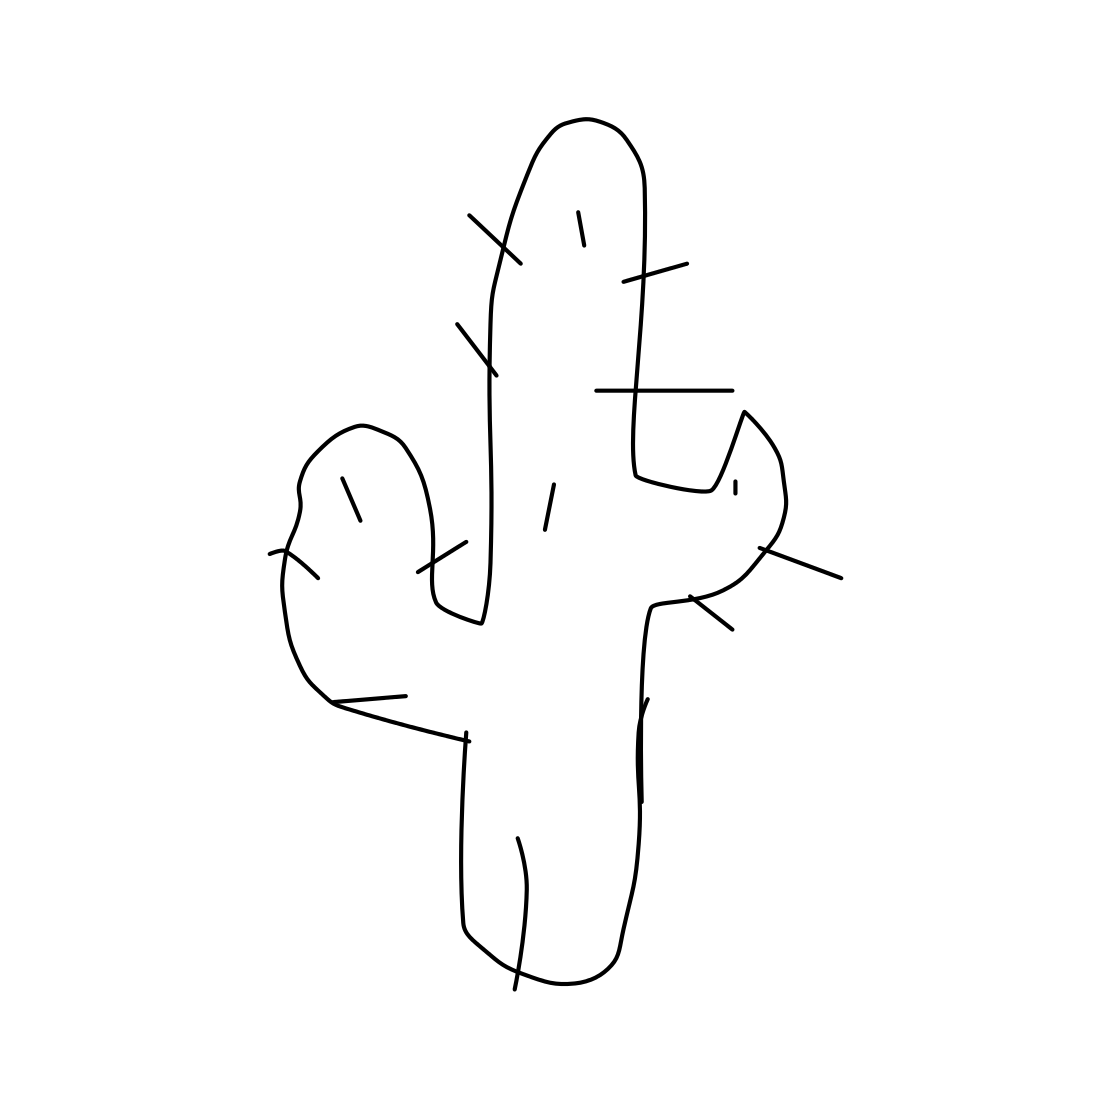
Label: cactus